Question: I want to do a script that retrieves all the data in the table 'COURBE_CHARGE' to copy them to the table with 'HISTORIQUE_COURBE_CHARGE' measurement date (the field 'CCH_DATE') that is either earlier than 14 months, and that removes the copied data.
'COURBE_CHARGE' and 'HISTORIQUE_COURBE_CHARGE' is the same table
'''
Column Data Type
CCH_ID NUMBER(*,0)
TLM_ID NUMBER(*,0)
CPT_ID NUMBER(*,0)
CCH_DATE DATE
CCH_DATE_INTEGRATION DATE
CCH_NEW NUMBER(*,0)
CCH_NB_HEURES NUMBER(*,0)
CCH_TYPE_ENERGIE VARCHAR2(12)
P1 NUMBER(*,0)
P2 NUMBER(*,0)
P3 NUMBER(*,0)
... NUMBER(*,0)
P149 NUMBER(*,0)
P150 NUMBER(*,0)
PH1 NUMBER(*,0)
PH2 NUMBER(*,0)
... NUMBER(*,0)
PH24 NUMBER(*,0)
PH25 NUMBER(*,0)
'''
'''
Column Data Type
HIS_CCH_ID NUMBER(*,0)
TLM_ID NUMBER(*,0)
CPT_ID NUMBER(*,0)
CCH_DATE DATE
CCH_DATE_INTEGRATION DATE
CCH_NEW NUMBER(*,0)
CCH_NB_HEURES NUMBER(*,0)
CCH_TYPE_ENERGIE VARCHAR2(12)
P1 NUMBER(*,0)
P2 NUMBER(*,0)
P3 NUMBER(*,0)
... NUMBER(*,0)
P149 NUMBER(*,0)
P150 NUMBER(*,0)
PH1 NUMBER(*,0)
PH2 NUMBER(*,0)
... NUMBER(*,0)
PH24 NUMBER(*,0)
PH25 NUMBER(*,0)
'''
I have an error when i execute my script

Thanks.
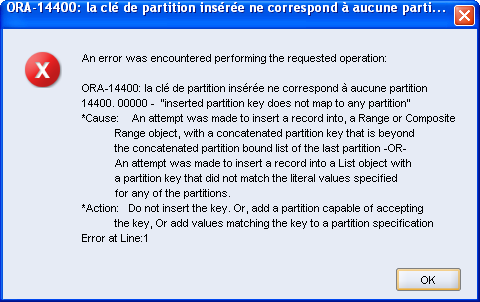
Answer: '''
INSERT INTO HISTORIQUE_COURBE_CHARGE (CCH_DATE, [field list])
AS
SELECT SYSDATE, [field list]
FROM COURBE_CHARGE
WHERE CH_DATE < (SYSDATE - 425);
'''
[Field list] should be expanded to the full field list of your tables. (eg. P1, P2, P3...) without the CH_DATE
The where cond: 14 months are roughly 425 days, adjust the condition if you need exactly 14 months.
EDIT: please note that ch_date will be set to SYSDATE in historical table, that can be right or wrong, depending on situation, if you need to keep track of when archiviation has been actually done (but I suggest you to add a new date column HIST_DATE and use it to store SYSDATE). In that scenario insert will be:
ALTER TABLE HISTORIQUE_COURBE_CHARGE ( ADD HIST_DATE DATE ); -- execute this only once
'''
INSERT INTO HISTORIQUE_COURBE_CHARGE (HIST_DATE, [field list])
AS
SELECT SYSDATE, [field list]
FROM COURBE_CHARGE
WHERE ... -- whatever where cond
'''
In this case, [field list] is the whole field list of the table. Likewise you can store other informations (such as user performing the storicization and so on).
for the deletion:
'''
DELETE
FROM COURBE_CHARGE
WHERE CC_ID IN (SELECT HIS_CC_ID
FROM HISTORIQUE_COURBE_CHARGE );
'''
this will delete each saved row.